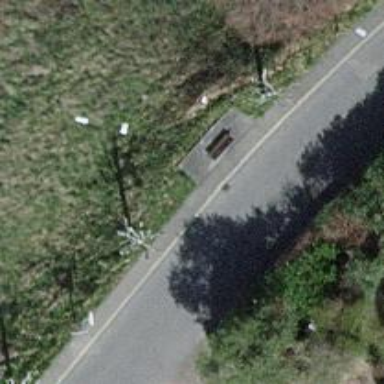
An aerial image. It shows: Bench for seating.